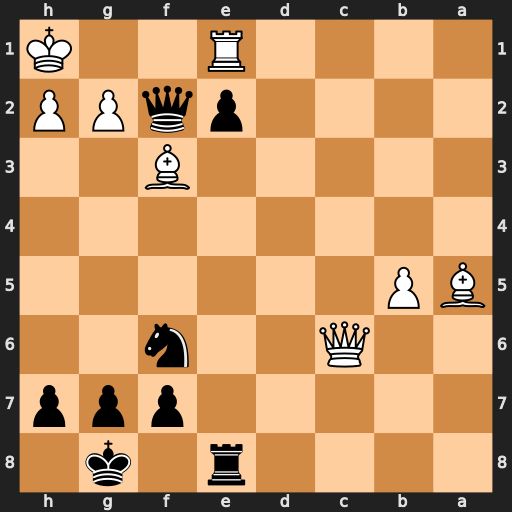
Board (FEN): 4r1k1/5ppp/2Q2n2/BP6/8/5B2/4pqPP/4R2K
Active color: b
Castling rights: -
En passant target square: -
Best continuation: Qf1+ Rxf1 exf1=Q#